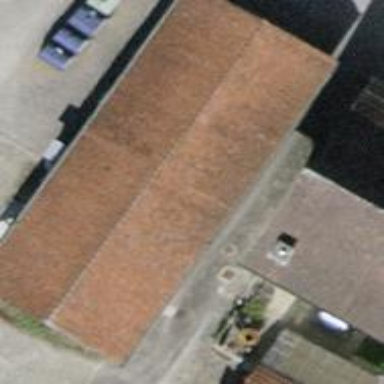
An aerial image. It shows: Shed building.